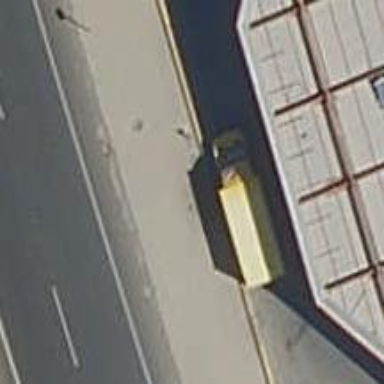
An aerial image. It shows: Bus stop with platform for public transport.